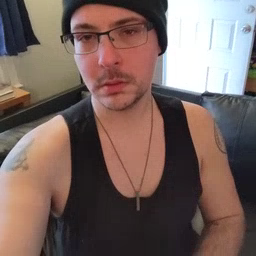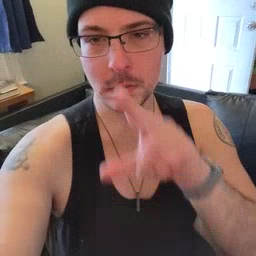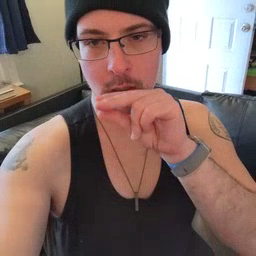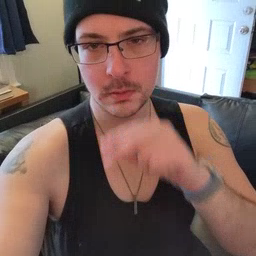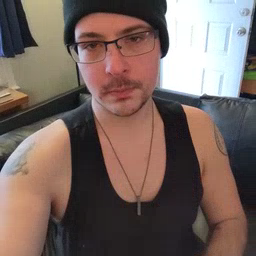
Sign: duck